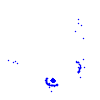
Particle: pion